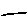
Label: line